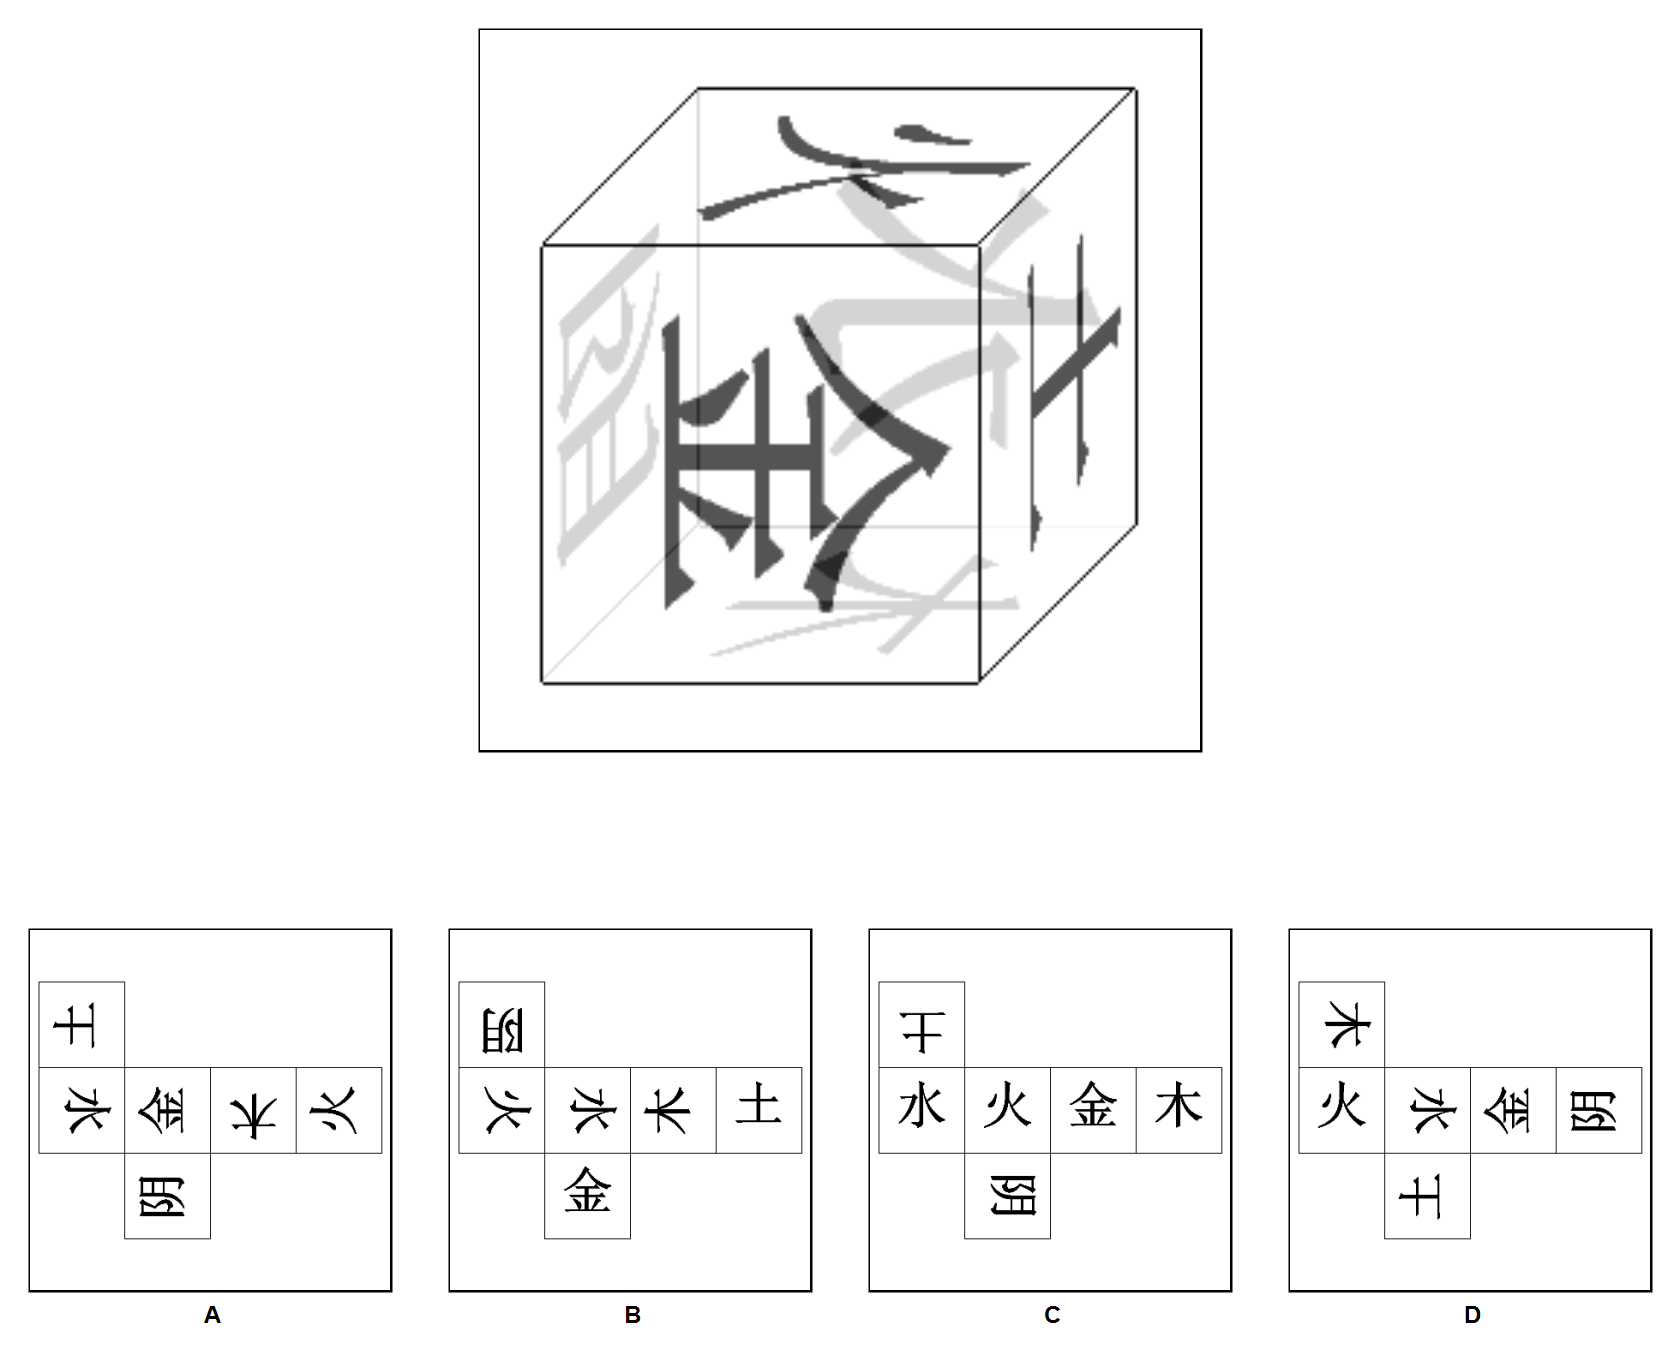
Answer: C